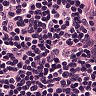
Metastatic tissue present: no